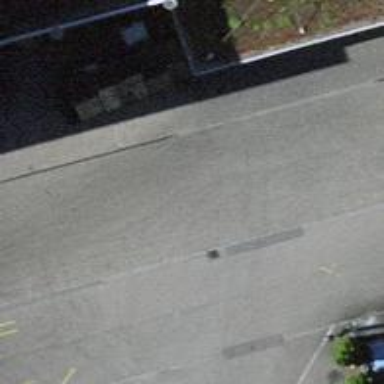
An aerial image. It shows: Residential road with asphalt surface and no sidewalks.